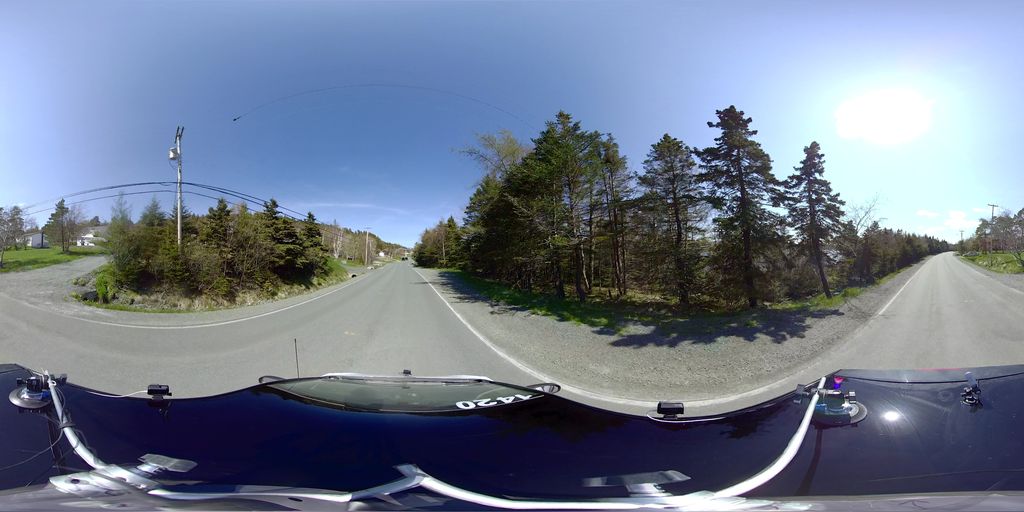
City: st_johns